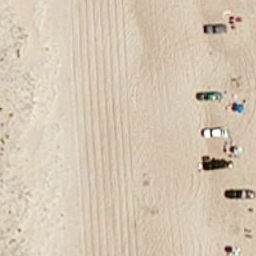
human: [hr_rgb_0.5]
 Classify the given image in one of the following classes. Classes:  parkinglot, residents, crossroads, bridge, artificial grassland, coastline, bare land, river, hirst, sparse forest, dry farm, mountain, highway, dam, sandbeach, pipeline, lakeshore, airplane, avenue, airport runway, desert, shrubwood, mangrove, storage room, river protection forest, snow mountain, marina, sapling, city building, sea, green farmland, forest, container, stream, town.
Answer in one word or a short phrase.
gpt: sandbeach